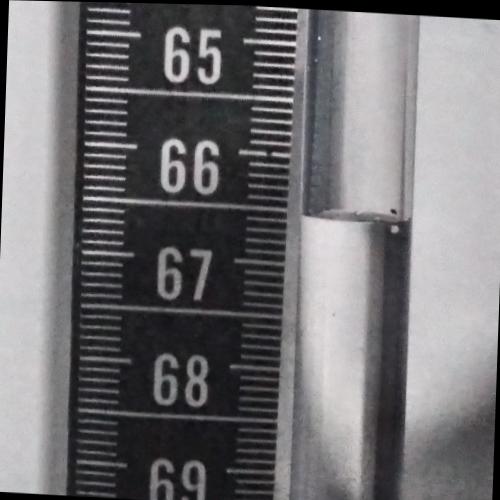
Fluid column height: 66.6 cm